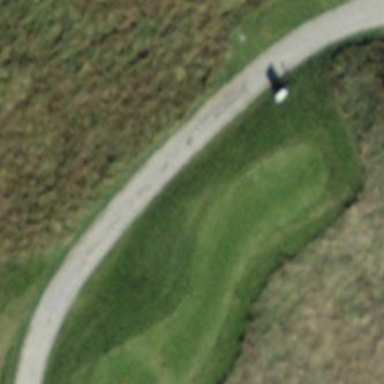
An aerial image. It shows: Grass area designated as golf tee.